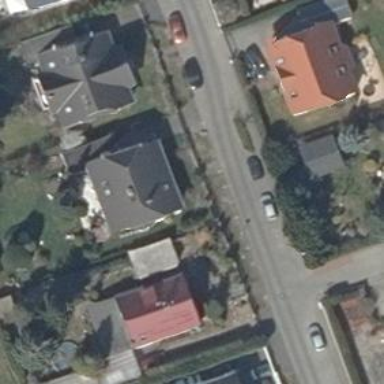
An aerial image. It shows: Traffic calming feature called choker.